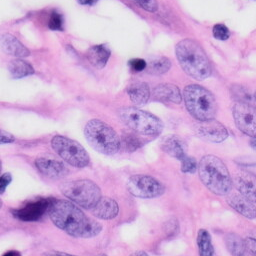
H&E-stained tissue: Skin